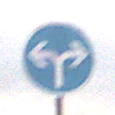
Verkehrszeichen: VorgeschriebeneFahrtrichtungRechtsOderLinks
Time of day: Midday
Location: Outdoor (RoadRail)
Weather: Overcast
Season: NotSpecified
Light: Natural